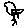
Label: bird